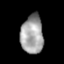
Tissue: prostate
Cell type: Epithelial cells
Senescence score: 0.3082
Nuclear area (px): 857
Mean DAPI intensity: 160.551